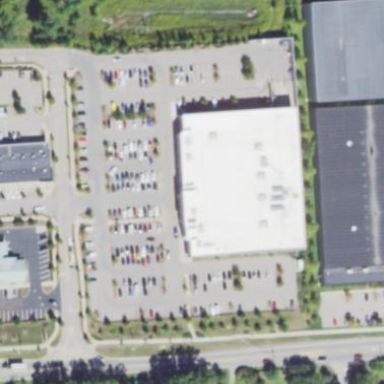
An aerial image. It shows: Retail building housing supermarket.